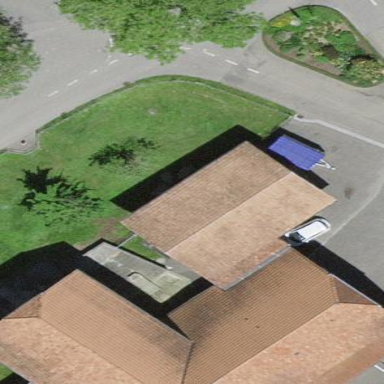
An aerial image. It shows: Garage.